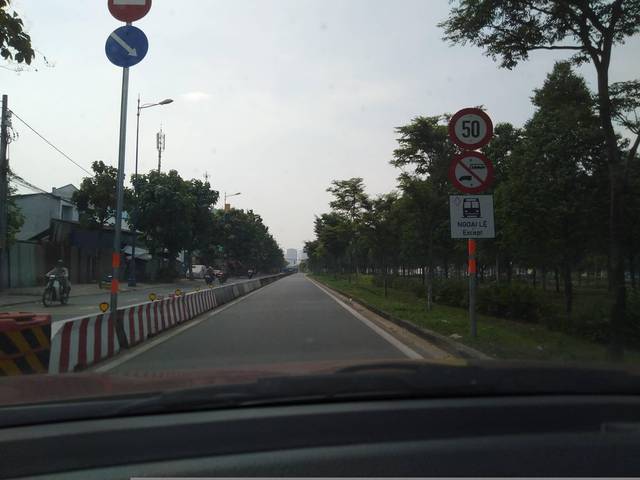
Region: Vietnam
Coordinates: 10.829, 106.763